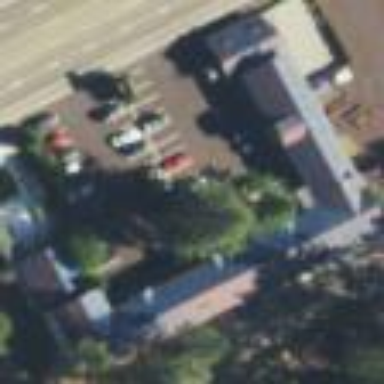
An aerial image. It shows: Hotel building that serves as motel for tourists.